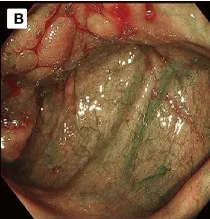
(A, B) Colonoscopy and examination showed that the ileocecal mucous membrane was edema and ero- sion, with nodular surface changes and unclear boundary involving the opening of the appendix.
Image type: endoscopy (gi_endoscopy)